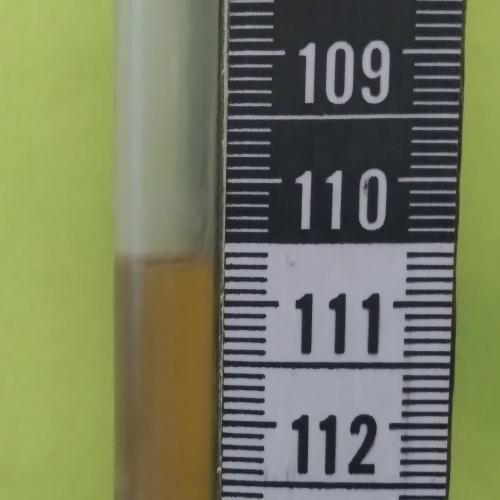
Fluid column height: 110.6 cm